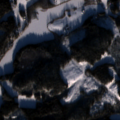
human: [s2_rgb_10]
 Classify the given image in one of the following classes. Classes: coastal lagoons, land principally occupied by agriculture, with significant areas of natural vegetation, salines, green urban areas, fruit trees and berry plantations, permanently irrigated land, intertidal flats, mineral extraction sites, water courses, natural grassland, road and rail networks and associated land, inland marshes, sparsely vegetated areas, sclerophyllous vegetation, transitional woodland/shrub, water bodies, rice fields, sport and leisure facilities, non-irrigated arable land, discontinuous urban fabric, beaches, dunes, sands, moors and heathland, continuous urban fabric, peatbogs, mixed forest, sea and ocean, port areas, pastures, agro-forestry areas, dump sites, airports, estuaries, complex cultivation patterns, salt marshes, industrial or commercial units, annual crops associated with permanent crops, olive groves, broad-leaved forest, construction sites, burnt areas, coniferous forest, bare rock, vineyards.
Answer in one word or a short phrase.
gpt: land principally occupied by agriculture, with significant areas of natural vegetation, coniferous forest, mixed forest